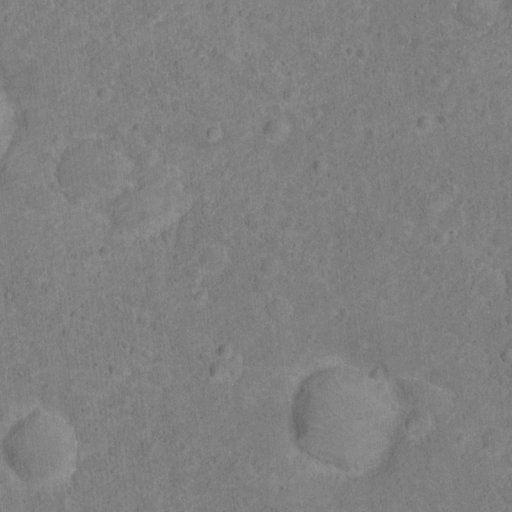
Classes present: Background